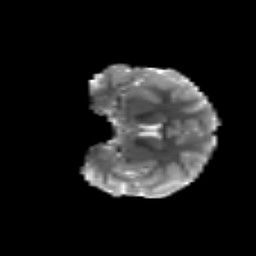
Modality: T2w
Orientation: coronal
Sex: male
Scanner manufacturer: siemens
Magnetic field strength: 3 T
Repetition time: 5 s
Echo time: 0.071 s